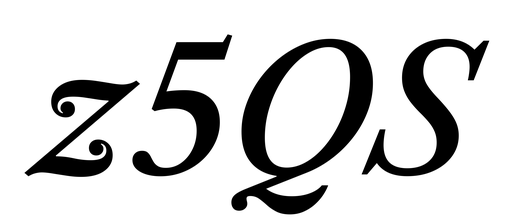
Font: LibreCaslonText-Italic_Medium_Italic